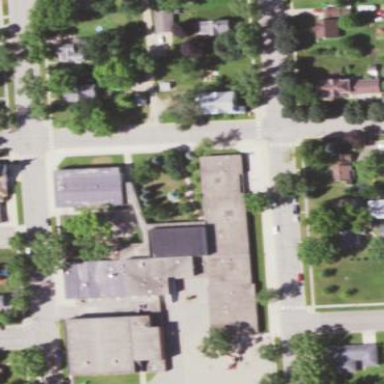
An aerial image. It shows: School building.